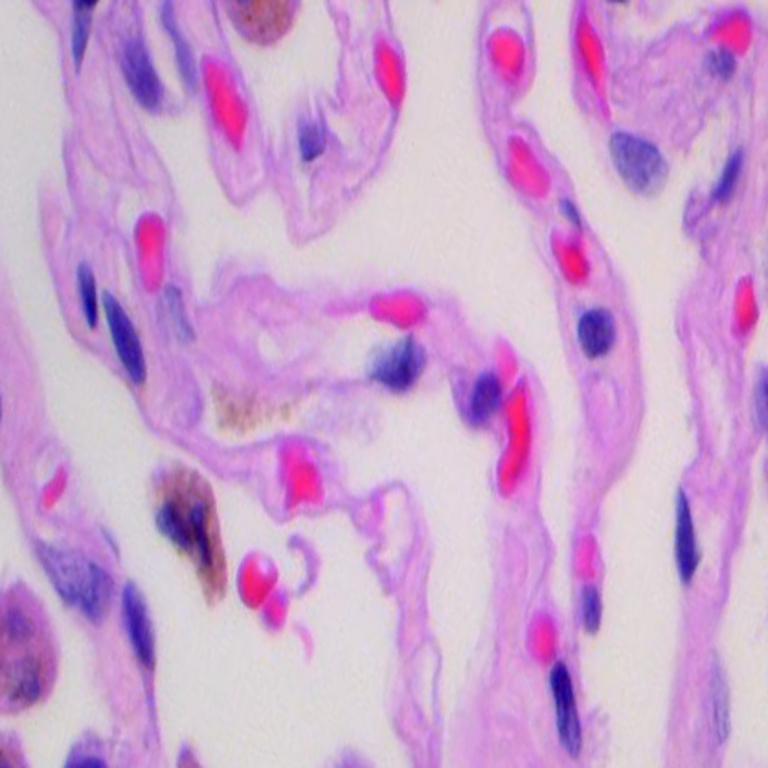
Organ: lung
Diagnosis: benign